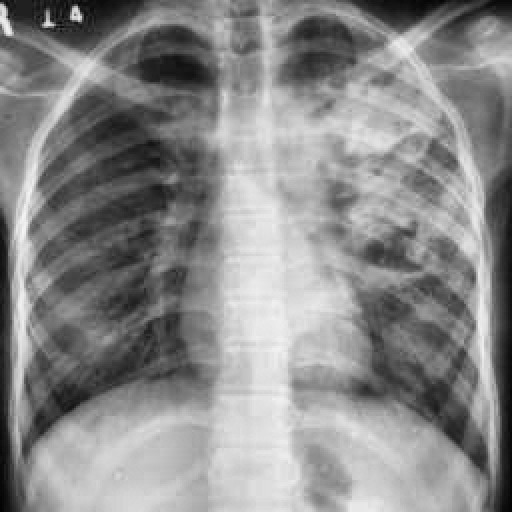
Finding: TUBERCULOSIS